Question: I have a Vuejs single file component which shows the map fine:

But none of the (default) handlers work, also not after making them explicit at initialisation.
This is the single file component:
'''
<template>
<div id='map'></div>
</template>
<script>
import mapboxgl from 'mapbox-gl'
export default {
data () {
return {}
},
ready () {
this.createMap()
},
methods: {
createMap: function () {
mapboxgl.accessToken = [myapikey]
var simple = {
'version': 8,
'sources': {
'osm': {
'type': 'vector',
'tiles': ['https://vector.mapzen.com/osm/all/{z}/{x}/{y}.mvt?api_key=vector-tiles-[myapikey]']
}
},
'layers': [{
'id': 'background',
'type': 'background',
'paint': {
'background-color': '#bbccd2'
}
},
{
'id': 'majorroad',
'source': 'osm',
'source-layer': 'roads',
'type': 'line'
},
{
'id': 'buildings',
'type': 'fill',
'source': 'osm',
'source-layer': 'buildings'
}]
}
// init the map
this.map = new mapboxgl.Map({
container: 'map',
style: simple,
minzoom: 1.3,
bearingSnap: 15,
hash: true, // shows coordinates and zoom in URL widget
center: [-74.0073, 40.7124], // Manhattan
zoom: 16,
attributionControl: true,
interactive: true,
scrollZoom: true,
dragRotate: true,
dragPan: true,
doubleClickZoom: true,
pitch: 60
})
this.map.addControl(new mapboxgl.Navigation())
this.map.addControl(new mapboxgl.Geolocate({position: 'top-left'}))
this.map.addControl(new mapboxgl.Attribution({position: 'bottom-right'}))
this.map.addControl(new mapboxgl.Scale({
position: 'bottom-left',
maxWidth: 80,
unit: 'imperial'
}))
}
}
}
</script>
<style>
#map {
position: absolute;
top: 0;
bottom: 0;
width: 100%;
}
</style>
'''
Any idea why all handlers don't work? I can zoom in and out with the widget. Same map initialisation outside of the component: all handlers works as should.
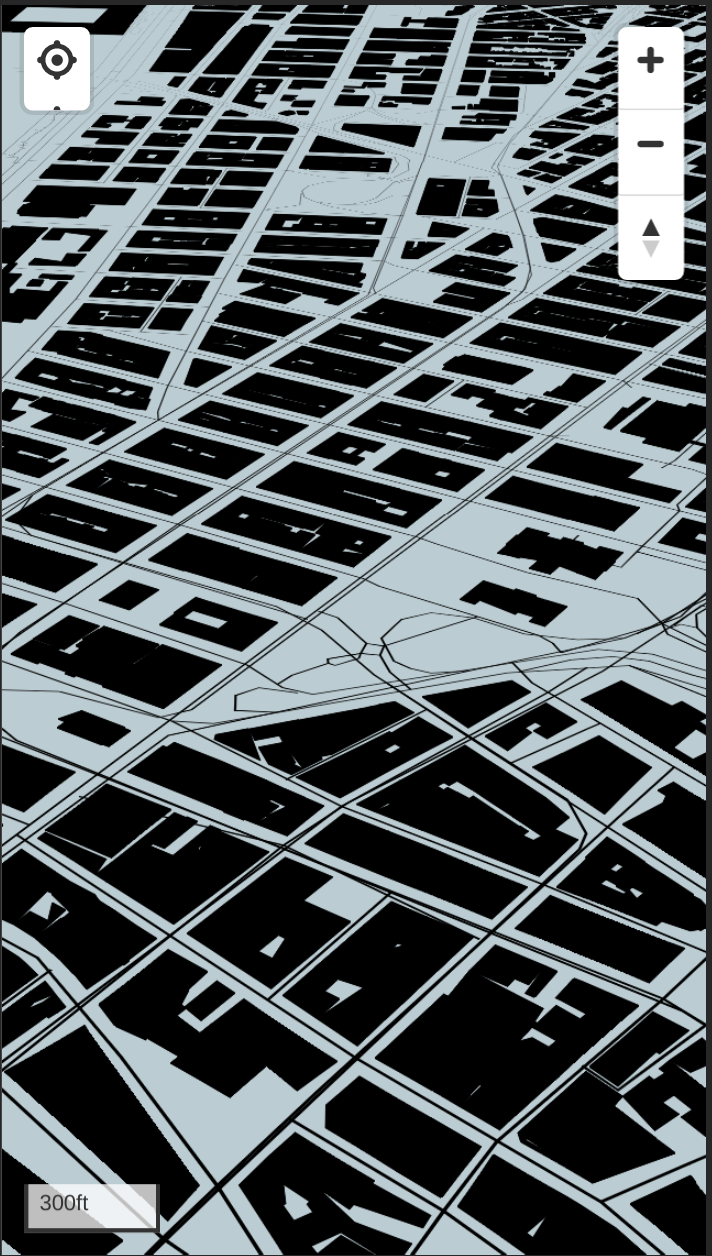
Answer: Analyzed your repo. You have an extra #map DOM element on your index.html which is absolute positioned on top of the UI. All touch/click events are captured by this DOM element and they don't reach the actual map. Created a PR to remove the extra markup.